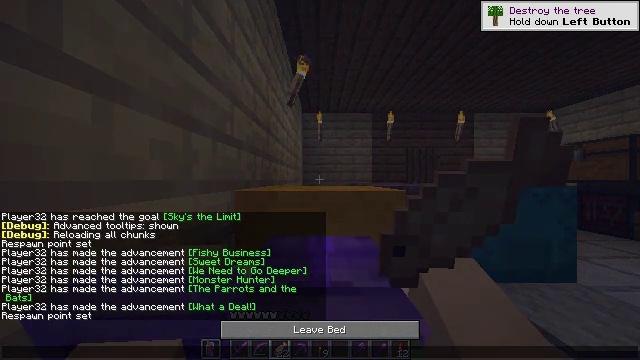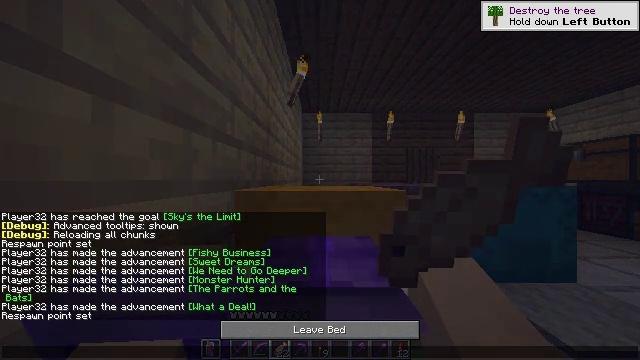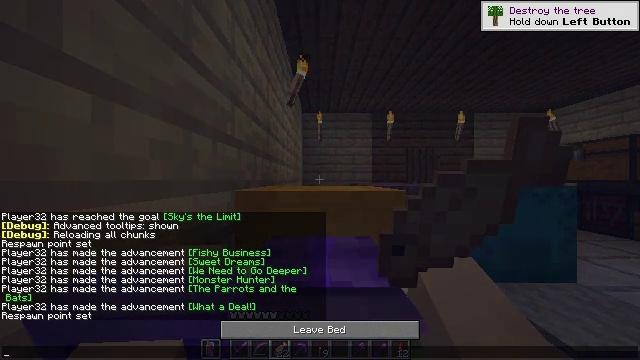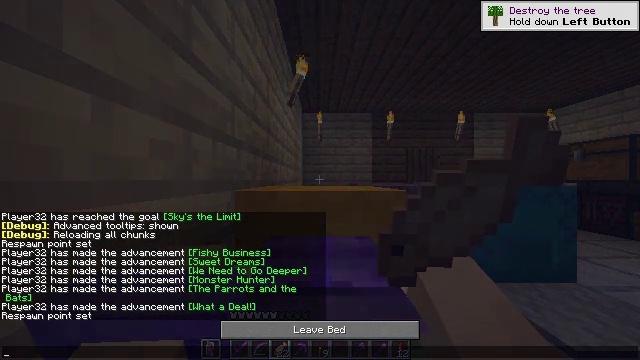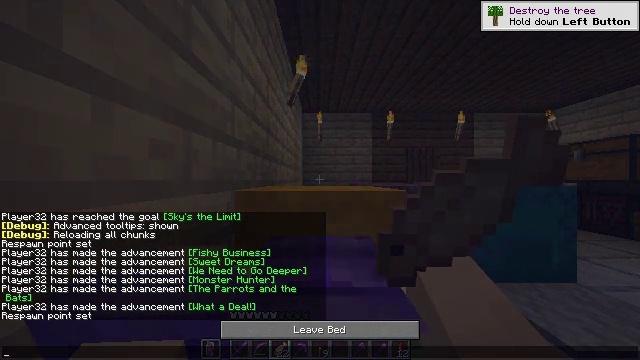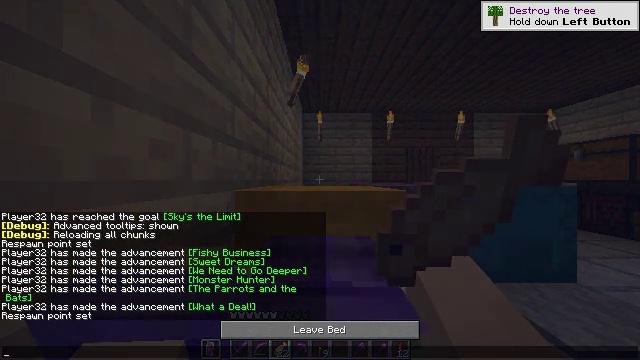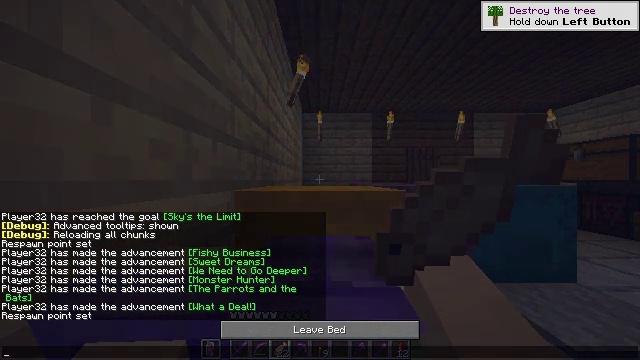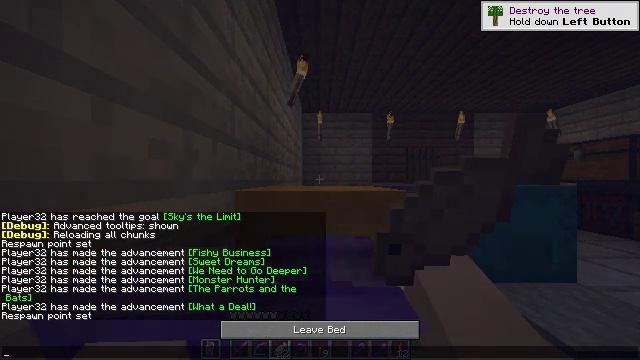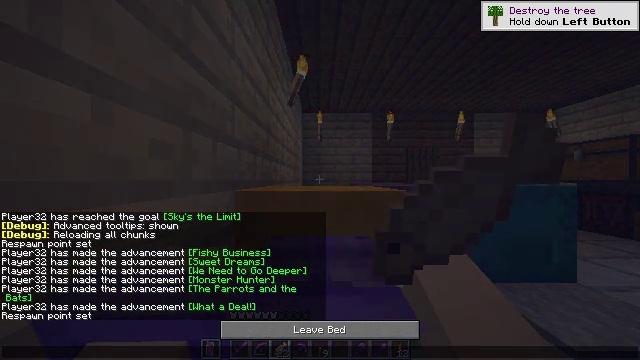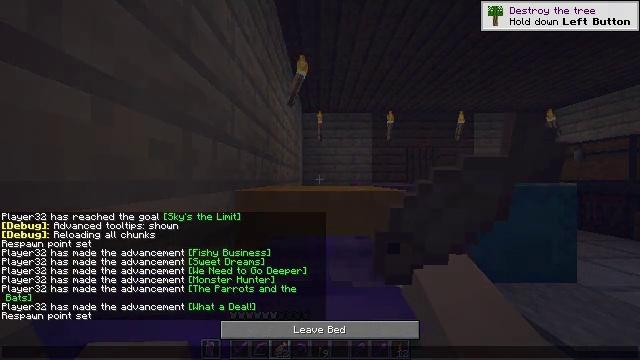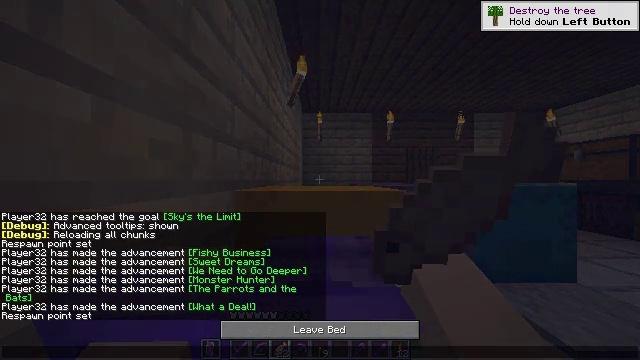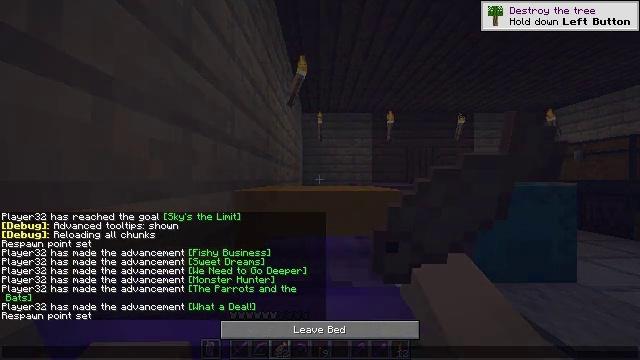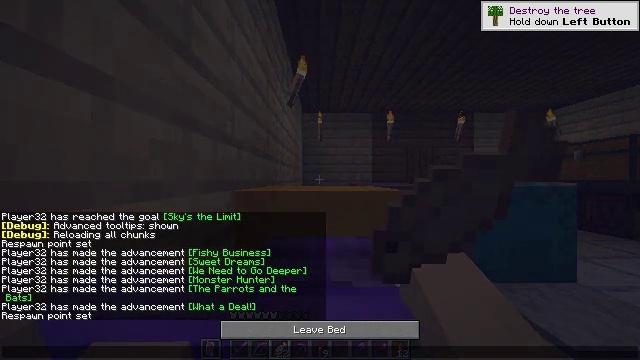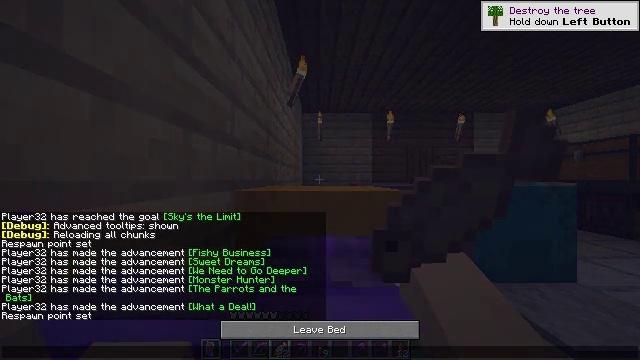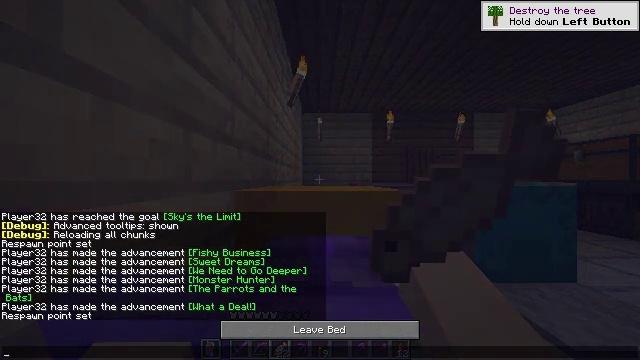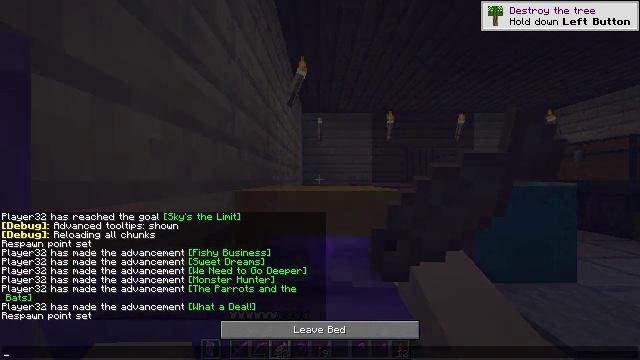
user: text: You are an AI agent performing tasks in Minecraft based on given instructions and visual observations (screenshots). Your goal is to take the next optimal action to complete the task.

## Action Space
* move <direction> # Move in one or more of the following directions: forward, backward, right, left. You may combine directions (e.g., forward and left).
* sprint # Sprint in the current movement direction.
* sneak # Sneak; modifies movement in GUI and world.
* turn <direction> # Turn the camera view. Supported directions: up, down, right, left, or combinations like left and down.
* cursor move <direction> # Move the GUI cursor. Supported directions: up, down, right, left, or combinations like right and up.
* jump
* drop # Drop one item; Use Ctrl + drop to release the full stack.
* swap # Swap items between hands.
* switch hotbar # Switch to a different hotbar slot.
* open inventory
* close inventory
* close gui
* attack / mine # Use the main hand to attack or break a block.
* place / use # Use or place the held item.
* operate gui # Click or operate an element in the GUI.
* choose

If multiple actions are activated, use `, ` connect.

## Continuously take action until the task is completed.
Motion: motion action
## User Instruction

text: Create a honey block using four honey bottles.
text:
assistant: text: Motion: no_op
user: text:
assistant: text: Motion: no_op
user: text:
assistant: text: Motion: no_op
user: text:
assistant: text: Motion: no_op
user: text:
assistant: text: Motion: no_op
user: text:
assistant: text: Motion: no_op
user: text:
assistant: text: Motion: no_op
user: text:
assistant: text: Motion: no_op
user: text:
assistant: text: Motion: no_op
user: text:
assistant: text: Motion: no_op
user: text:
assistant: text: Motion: no_op
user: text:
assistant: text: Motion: no_op
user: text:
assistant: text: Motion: no_op
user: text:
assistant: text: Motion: no_op
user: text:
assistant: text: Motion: no_op
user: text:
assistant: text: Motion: no_op
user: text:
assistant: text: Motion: no_op
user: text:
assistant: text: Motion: no_op
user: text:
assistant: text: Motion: no_op
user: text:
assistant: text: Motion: no_op
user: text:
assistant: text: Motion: no_op
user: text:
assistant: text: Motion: no_op
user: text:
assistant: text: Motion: no_op
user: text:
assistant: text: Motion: no_op
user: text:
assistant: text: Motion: no_op
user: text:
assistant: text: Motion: no_op
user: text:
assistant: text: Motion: no_op
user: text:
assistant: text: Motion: no_op
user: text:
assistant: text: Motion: no_op
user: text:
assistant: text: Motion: no_op